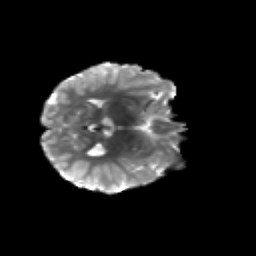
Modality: T2w
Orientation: axial
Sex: female
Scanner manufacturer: siemens
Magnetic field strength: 3 T
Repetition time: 5 s
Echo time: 0.071 s